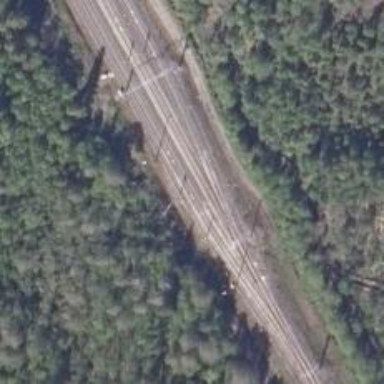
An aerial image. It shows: Railway signal.